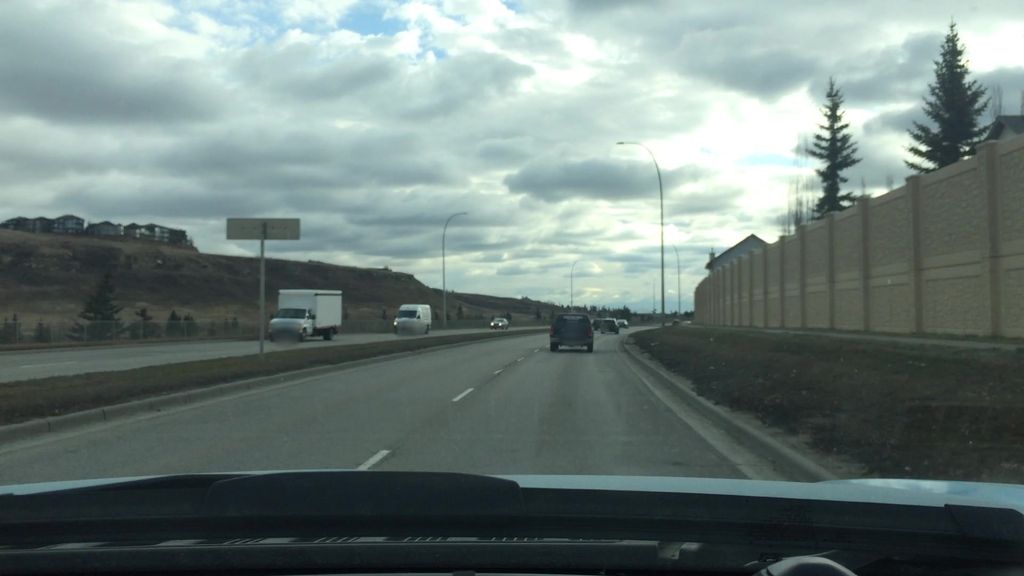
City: calgary